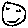
Label: smiley face